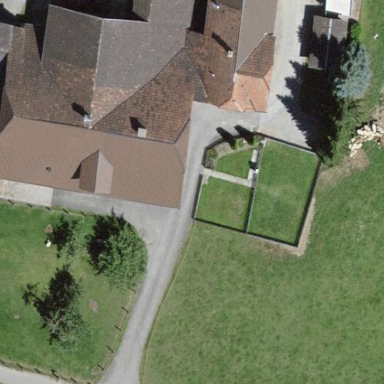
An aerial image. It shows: Farm building.